Question:
why are my images padding top/bottom not working properly?
I need them to have a spacing from the ones above/below
here is a part of the code:
'''
<!DOCTYPE html>
<html>
<head>
<title>Image Galleyy</title>
<link rel="stylesheet" type="text/css" href="https://stackpath.bootstrapcdn.com/bootstrap/4.3.1/css/bootstrap.min.css">
</head>
<body>
<!-- this is my nav bar -->
<nav class="navbar navbar-expand-lg navbar-light bg-light">
<a class="navbar-brand" href="#">Cool Pictures</a>
<button class="navbar-toggler" type="button" data-toggle="collapse" data-target="#navbarNavDropdown" aria-controls="navbarNavDropdown" aria-expanded="false" aria-label="Toggle navigation">
<span class="navbar-toggler-icon"></span>
</button>
<div class="collapse navbar-collapse" id="navbarNavDropdown">
<ul class="navbar-nav">
<li class="nav-item active">
<a class="nav-link" href="#">Home <span class="sr-only">(current)</span></a>
</li>
<li class="nav-item">
<a class="nav-link" href="#">Features</a>
</li>
<li class="nav-item">
<a class="nav-link" href="#">Pricing</a>
</li>
<li class="nav-item dropdown">
<a class="nav-link dropdown-toggle" href="#" id="navbarDropdownMenuLink" role="button" data-toggle="dropdown" aria-haspopup="true" aria-expanded="false">
Dropdown link
</a>
<div class="dropdown-menu" aria-labelledby="navbarDropdownMenuLink">
<a class="dropdown-item" href="#">Action</a>
<a class="dropdown-item" href="#">Another action</a>
<a class="dropdown-item" href="#">Something else here</a>
</div>
</li>
</ul>
</div>
</nav>
<!-- my jumbo container -->
<div class="container">
<div class="jumbotron">
<h1>The Image Galerry</h1>
<p>Nice Pics</p>
</div>
<!-- my pics in a grid -->
<div class="row">
<div class="col-lg-4 col-sm-6">
<div class="img-thumbnail">
<img src="http://i.imgur.com/qK42fUu.jpg" class="img-fluid" alt="Responsive image">
</div>
</div>
<div class=" col-lg-4 col-sm-6">
<div class="img-thumbnail">
<img src="https://images.unsplash.com/photo-1435771112039-1e5b2bcad966?dpr=2&fit=crop&fm=jpg&h=825&q=50&w=1450" class="img-fluid" alt="Responsive image">
</div>
</div>
<div class=" col-lg-4 col-sm-6">
<div class="img-thumbnail">
<img src="https://images.unsplash.com/photo-1442406964439-e46ab8eff7c4?dpr=2&fit=crop&fm=jpg&h=825&q=50&w=1450" class="img-fluid" alt="Responsive image">
</div>
</div>
<div class="col-lg-4 col-sm-6">
<div class="img-thumbnail">
<img src="http://i.imgur.com/qK42fUu.jpg" class="img-fluid" alt="Responsive image">
</div>
</div>
<div class=" col-lg-4 col-sm-6">
<div class="img-thumbnail">
<img src="https://images.unsplash.com/photo-1435771112039-1e5b2bcad966?dpr=2&fit=crop&fm=jpg&h=825&q=50&w=1450" class="img-fluid" alt="Responsive image">
</div>
</div>
<div class=" col-lg-4 col-sm-6">
<div class="img-thumbnail">
<img src="https://images.unsplash.com/photo-1442406964439-e46ab8eff7c4?dpr=2&fit=crop&fm=jpg&h=825&q=50&w=1450" class="img-fluid" alt="Responsive image">
</div>
</div>
<div class="col-lg-4 col-sm-6">
<div class="img-thumbnail">
<img src="http://i.imgur.com/qK42fUu.jpg" class="img-fluid" alt="Responsive image">
</div>
</div>
<div class=" col-lg-4 col-sm-6">
<div class="img-thumbnail">
<img src="https://images.unsplash.com/photo-1435771112039-1e5b2bcad966?dpr=2&fit=crop&fm=jpg&h=825&q=50&w=1450" class="img-fluid" alt="Responsive image">
</div>
</div>
<div class=" col-lg-4 col-sm-6">
<div class="img-thumbnail">
<img src="https://images.unsplash.com/photo-1442406964439-e46ab8eff7c4?dpr=2&fit=crop&fm=jpg&h=825&q=50&w=1450" class="img-fluid" alt="Responsive image">
</div>
</div>
</div>
</div>
<script src="https://code.jquery.com/jquery-3.3.1.slim.min.js" integrity="sha384-q8i/X+965DzO0rT7abK41JStQIAqVgRVzpbzo5smXKp4YfRvH+8abtTE1Pi6jizo" crossorigin="anonymous"></script>
<script src="https://cdnjs.cloudflare.com/ajax/libs/popper.js/1.14.7/umd/popper.min.js" integrity="sha384-UO2eT0CpHqdSJQ6hJty5KVphtPhzWj9WO1clHTMGa3JDZwrnQq4sF86dIHNDz0W1" crossorigin="anonymous"></script>
<script src="https://stackpath.bootstrapcdn.com/bootstrap/4.3.1/js/bootstrap.min.js" integrity="sha384-JjSmVgyd0p3pXB1rRibZUAYoIIy6OrQ6VrjIEaFf/nJGzIxFDsf4x0xIM+B07jRM" crossorigin="anonymous"></script>
</html>
'''
I am new to this and I cant seem to figure out why is the grid working for all the other padding spaces except when they go on top of each other
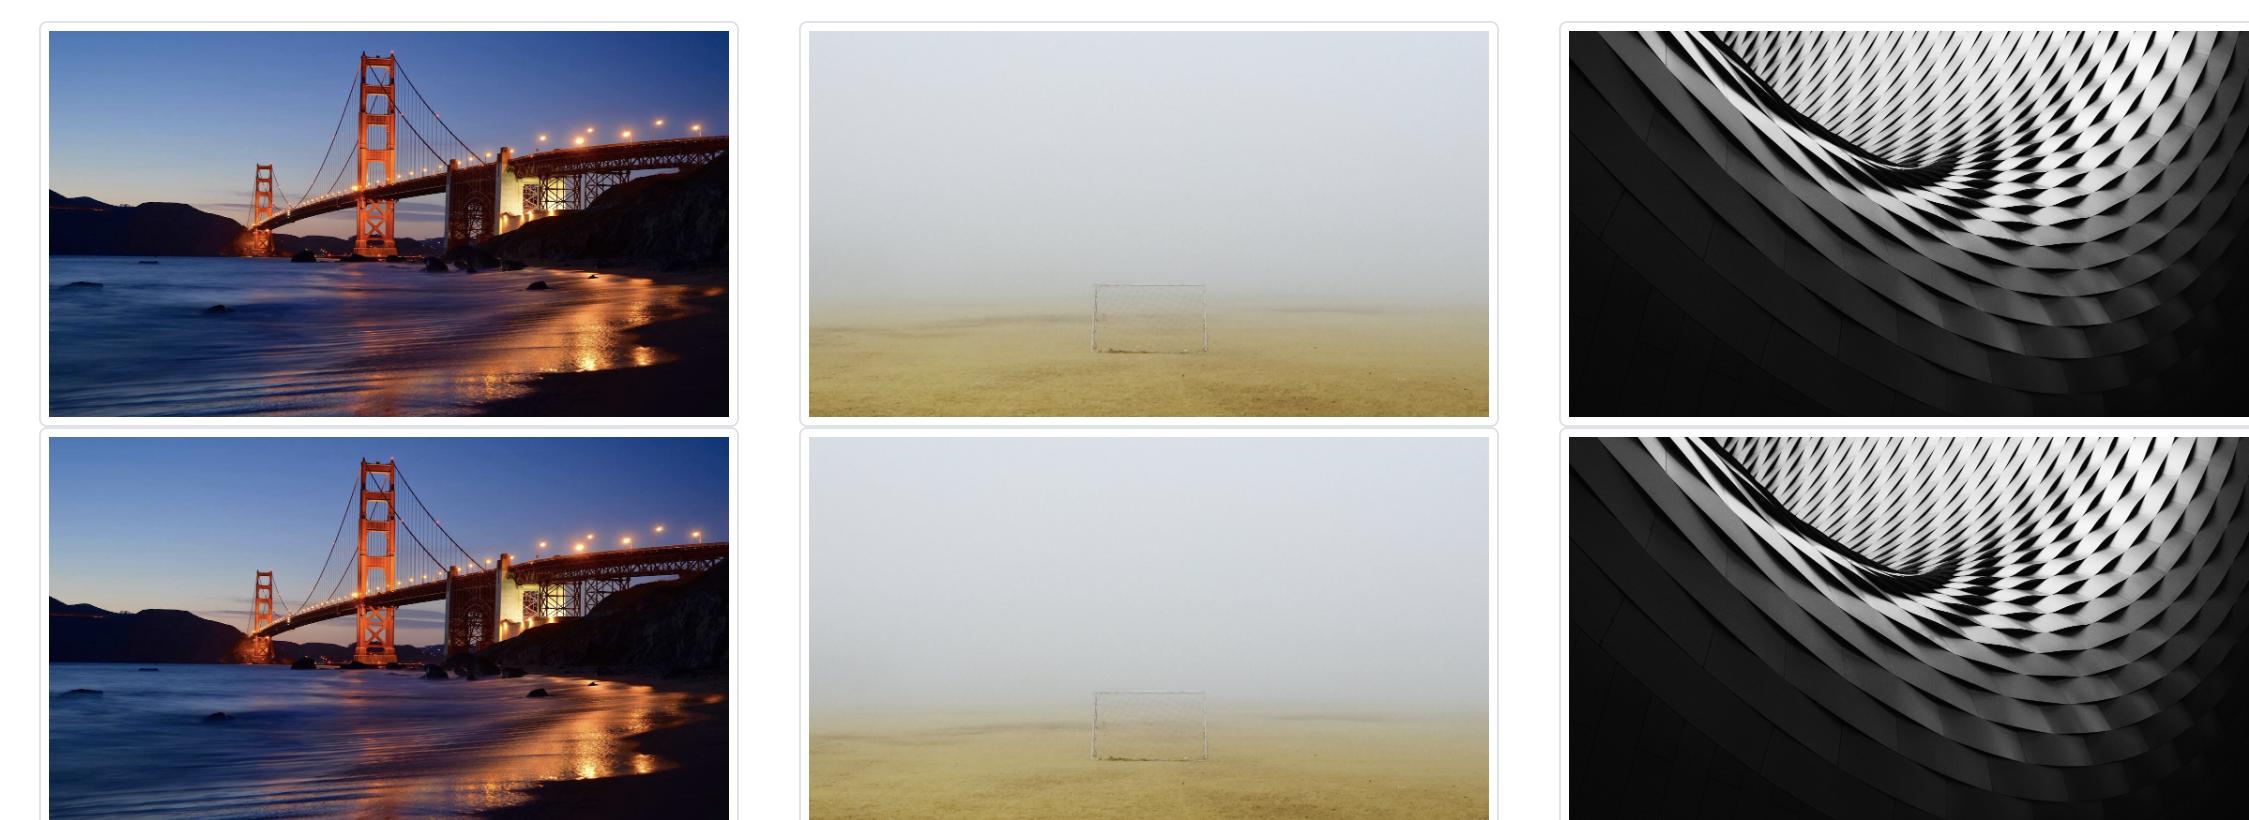
Answer: By default, there is no padding/margin on top/bottom of 'row' or 'col-xx-[99]' classes in Bootstrap; So you'd have to add the '.img-thumbnail{ margin-bottom: 1rem; }' to get what you want
:
'''
.img-thumbnail {
margin-bottom: 1rem;
}
'''
'''
<link rel="stylesheet" type="text/css" href="https://stackpath.bootstrapcdn.com/bootstrap/4.3.1/css/bootstrap.min.css">
<script src="https://code.jquery.com/jquery-3.3.1.slim.min.js" integrity="sha384-q8i/X+965DzO0rT7abK41JStQIAqVgRVzpbzo5smXKp4YfRvH+8abtTE1Pi6jizo" crossorigin="anonymous"></script>
<script src="https://cdnjs.cloudflare.com/ajax/libs/popper.js/1.14.7/umd/popper.min.js" integrity="sha384-UO2eT0CpHqdSJQ6hJty5KVphtPhzWj9WO1clHTMGa3JDZwrnQq4sF86dIHNDz0W1" crossorigin="anonymous"></script>
<script src="https://stackpath.bootstrapcdn.com/bootstrap/4.3.1/js/bootstrap.min.js" integrity="sha384-JjSmVgyd0p3pXB1rRibZUAYoIIy6OrQ6VrjIEaFf/nJGzIxFDsf4x0xIM+B07jRM" crossorigin="anonymous"></script>
<!-- this is my nav bar -->
<nav class="navbar navbar-expand-lg navbar-light bg-light">
<a class="navbar-brand" href="#">Cool Pictures</a>
<button class="navbar-toggler" type="button" data-toggle="collapse" data-target="#navbarNavDropdown" aria-controls="navbarNavDropdown" aria-expanded="false" aria-label="Toggle navigation">
<span class="navbar-toggler-icon"></span>
</button>
<div class="collapse navbar-collapse" id="navbarNavDropdown">
<ul class="navbar-nav">
<li class="nav-item active">
<a class="nav-link" href="#">Home <span class="sr-only">(current)</span></a>
</li>
<li class="nav-item">
<a class="nav-link" href="#">Features</a>
</li>
<li class="nav-item">
<a class="nav-link" href="#">Pricing</a>
</li>
<li class="nav-item dropdown">
<a class="nav-link dropdown-toggle" href="#" id="navbarDropdownMenuLink" role="button" data-toggle="dropdown" aria-haspopup="true" aria-expanded="false">
Dropdown link
</a>
<div class="dropdown-menu" aria-labelledby="navbarDropdownMenuLink">
<a class="dropdown-item" href="#">Action</a>
<a class="dropdown-item" href="#">Another action</a>
<a class="dropdown-item" href="#">Something else here</a>
</div>
</li>
</ul>
</div>
</nav>
<!-- my jumbo container -->
<div class="container">
<div class="jumbotron">
<h1>The Image Galerry</h1>
<p>Nice Pics</p>
</div>
<!-- my pics in a grid -->
<div class="row">
<div class="col-lg-4 col-sm-6">
<div class="img-thumbnail">
<img src="http://i.imgur.com/qK42fUu.jpg" class="img-fluid" alt="Responsive image">
</div>
</div>
<div class=" col-lg-4 col-sm-6">
<div class="img-thumbnail">
<img src="https://images.unsplash.com/photo-1435771112039-1e5b2bcad966?dpr=2&fit=crop&fm=jpg&h=825&q=50&w=1450" class="img-fluid" alt="Responsive image">
</div>
</div>
<div class=" col-lg-4 col-sm-6">
<div class="img-thumbnail">
<img src="https://images.unsplash.com/photo-1442406964439-e46ab8eff7c4?dpr=2&fit=crop&fm=jpg&h=825&q=50&w=1450" class="img-fluid" alt="Responsive image">
</div>
</div>
<div class="col-lg-4 col-sm-6">
<div class="img-thumbnail">
<img src="http://i.imgur.com/qK42fUu.jpg" class="img-fluid" alt="Responsive image">
</div>
</div>
<div class=" col-lg-4 col-sm-6">
<div class="img-thumbnail">
<img src="https://images.unsplash.com/photo-1435771112039-1e5b2bcad966?dpr=2&fit=crop&fm=jpg&h=825&q=50&w=1450" class="img-fluid" alt="Responsive image">
</div>
</div>
<div class=" col-lg-4 col-sm-6">
<div class="img-thumbnail">
<img src="https://images.unsplash.com/photo-1442406964439-e46ab8eff7c4?dpr=2&fit=crop&fm=jpg&h=825&q=50&w=1450" class="img-fluid" alt="Responsive image">
</div>
</div>
<div class="col-lg-4 col-sm-6">
<div class="img-thumbnail">
<img src="http://i.imgur.com/qK42fUu.jpg" class="img-fluid" alt="Responsive image">
</div>
</div>
<div class=" col-lg-4 col-sm-6">
<div class="img-thumbnail">
<img src="https://images.unsplash.com/photo-1435771112039-1e5b2bcad966?dpr=2&fit=crop&fm=jpg&h=825&q=50&w=1450" class="img-fluid" alt="Responsive image">
</div>
</div>
<div class=" col-lg-4 col-sm-6">
<div class="img-thumbnail">
<img src="https://images.unsplash.com/photo-1442406964439-e46ab8eff7c4?dpr=2&fit=crop&fm=jpg&h=825&q=50&w=1450" class="img-fluid" alt="Responsive image">
</div>
</div>
</div>
</div>
'''